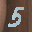
Label: 5